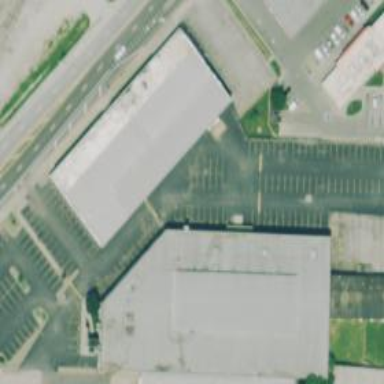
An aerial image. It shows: Office building.